Question: I'm trying to make a request to my Geoserver to retrieve the features near the tap of a user on the map.

The map takes all the space. Therefore I computed the BBOX in this way:
'''
region = mMap.getProjection().getVisibleRegion().latLngBounds;
double left = region.southwest.longitude;
double top = region.northeast.latitude;
double right = region.northeast.longitude;
double bottom = region.southwest.latitude;
'''
and the width and height are taken as belows:
'''
mMapFragment.getView().getWidth();
mMapFragment.getView().getHeight();
'''
while the X and Y parameter are calculated in the following way:
'''
Point click = mMap.getProjection().toScreenLocation(latLng);
'''
where latLng is the point that came from the event onMapClick(LatLng) (reference here: <URL>.
The resulting URL that I obtain is:
'''
http://localhost/geoserver/sindot/wms?service=WMS&request=GetFeatureInfo&info_format=application%2Fjson&version=1.1.1&srs=EPSG%3A3857&bbox=<PHONE>.74033,<PHONE>.44084,<PHONE>.11356,<PHONE>&query_layers=sindot:verticale&layers=sindot:verticale&feature_count=3&styles=tabletb3lab&width=2048&height=1262&x=1441&y=503
'''
The problem is that the server returns always an empty response even if I know that there are features there because I can see the spots on the map. What could it be?
Thanks in advance.
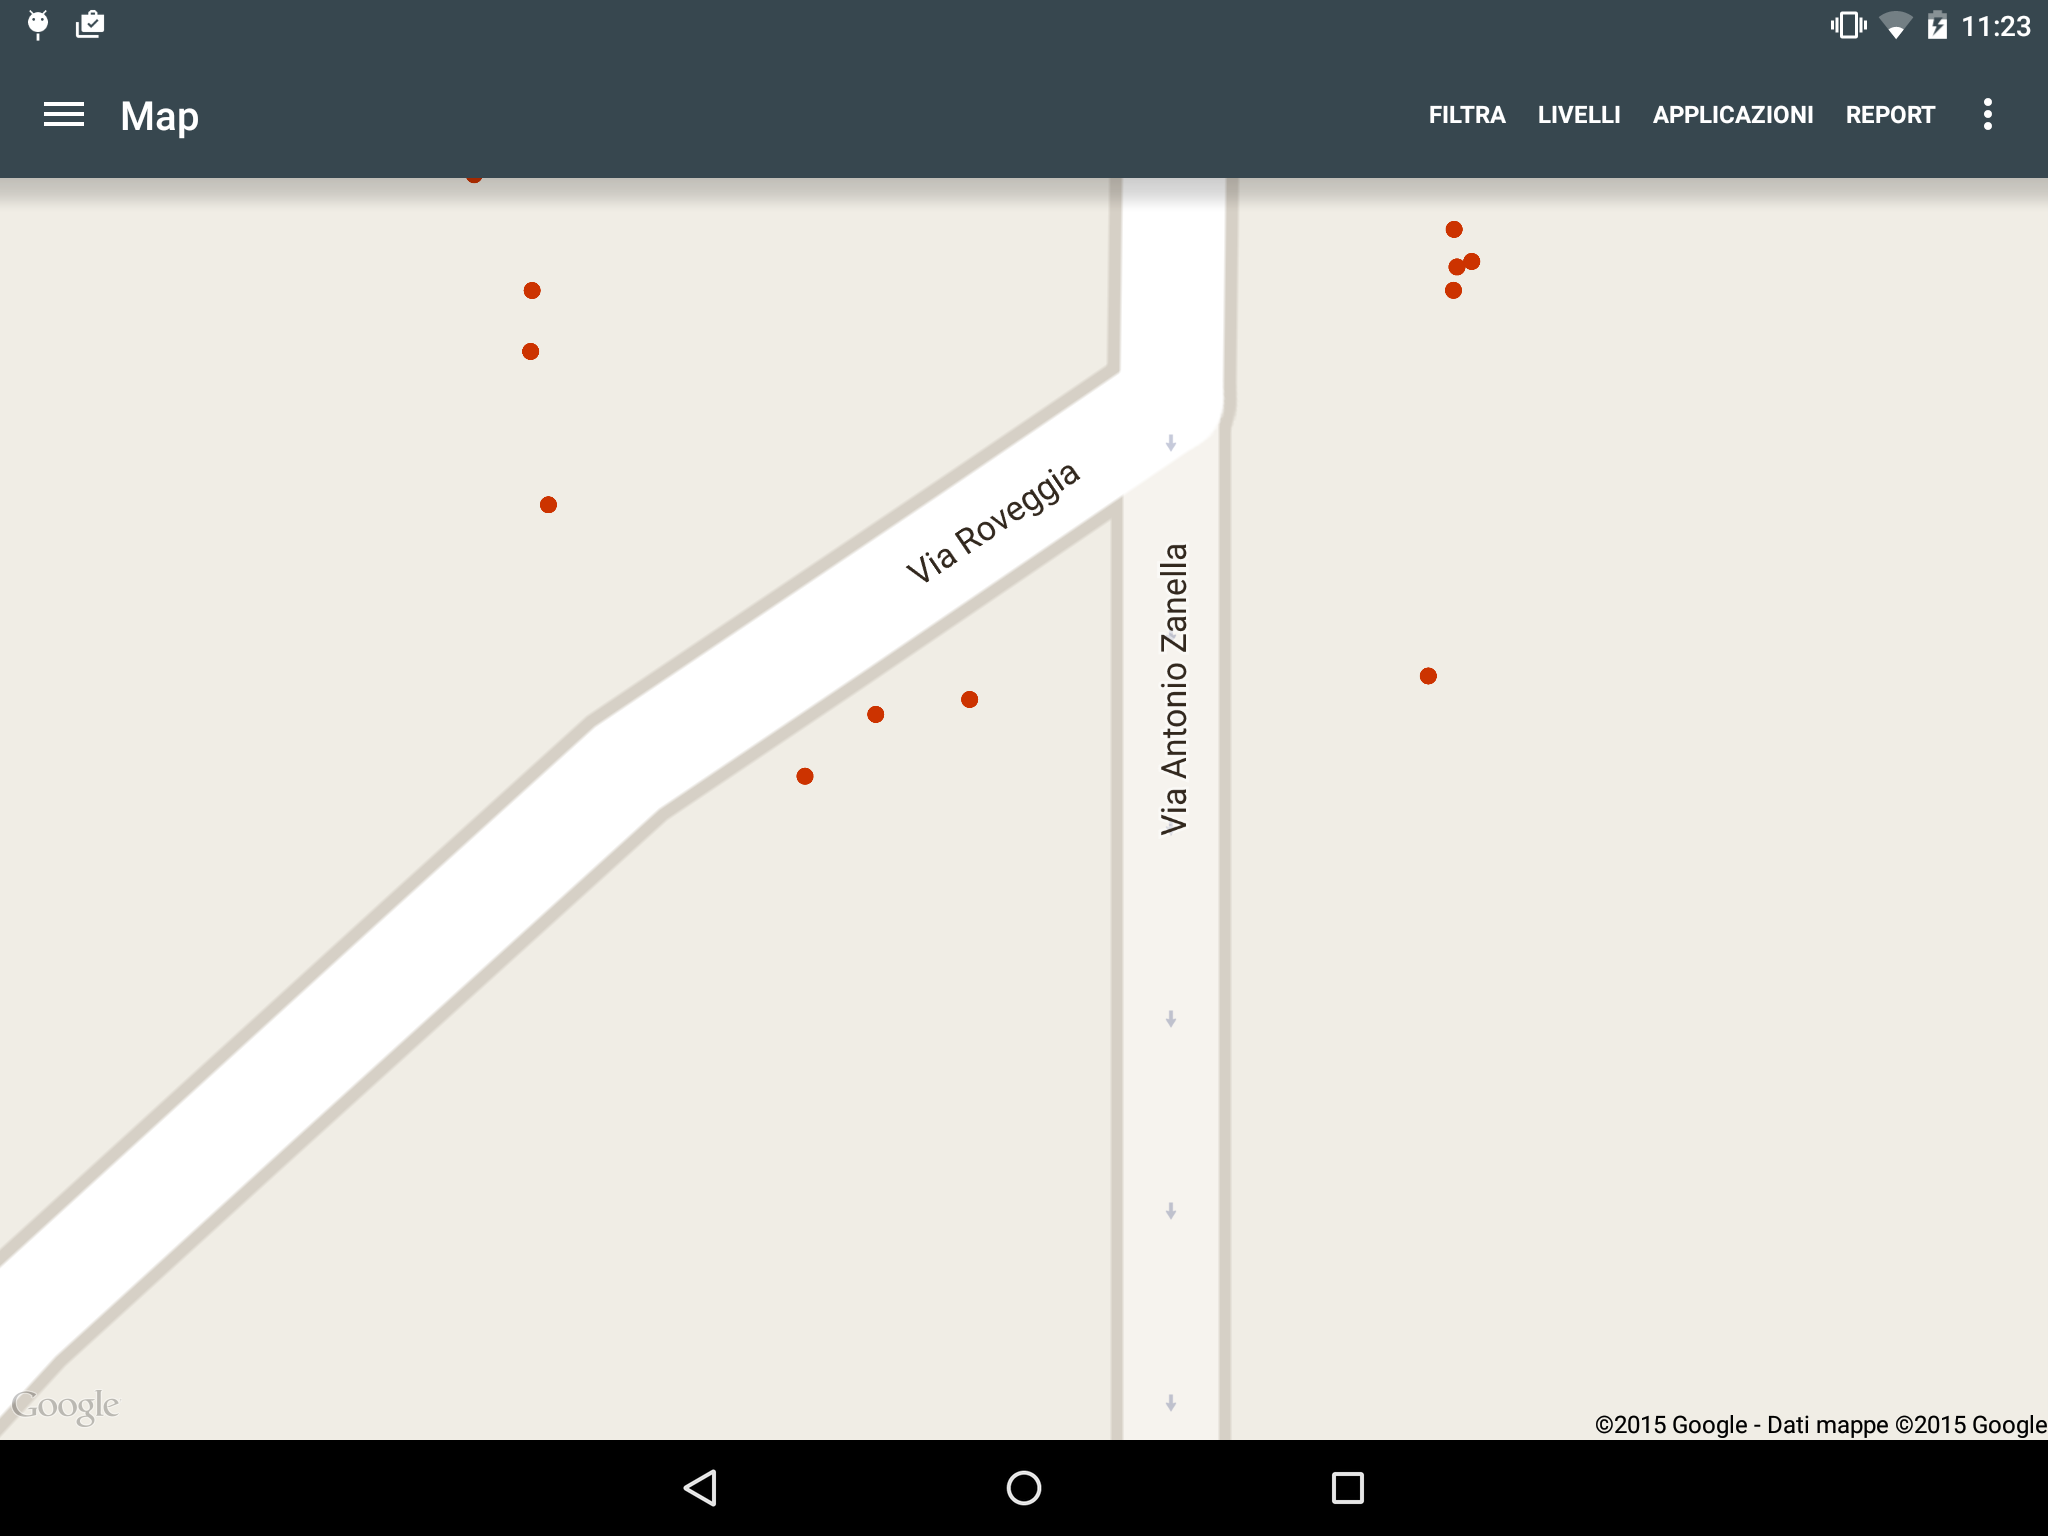
Answer: It onlytook to add '&buffer=10' (or another number according to your needs) to the request.